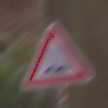
Verkehrszeichen: UnebeneFahrbahn
Umgebung: Outdoor, Nature
Tageszeit: Midday
Wetter: Overcast
Licht: Natural
Jahreszeit: Autumn
Kontrast: LowContrast